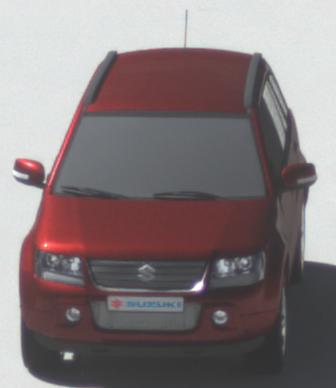
Make: Suzuki
Model: Grand Vitara
Detailed model: Gen. 1 JT
Model produced from: 2009
Model produced until: 2012
Doors: 5
Color: red
Road condition: dry road
Daytime: midday
Contrast: high contrast